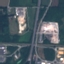
Land use / land cover: Highway